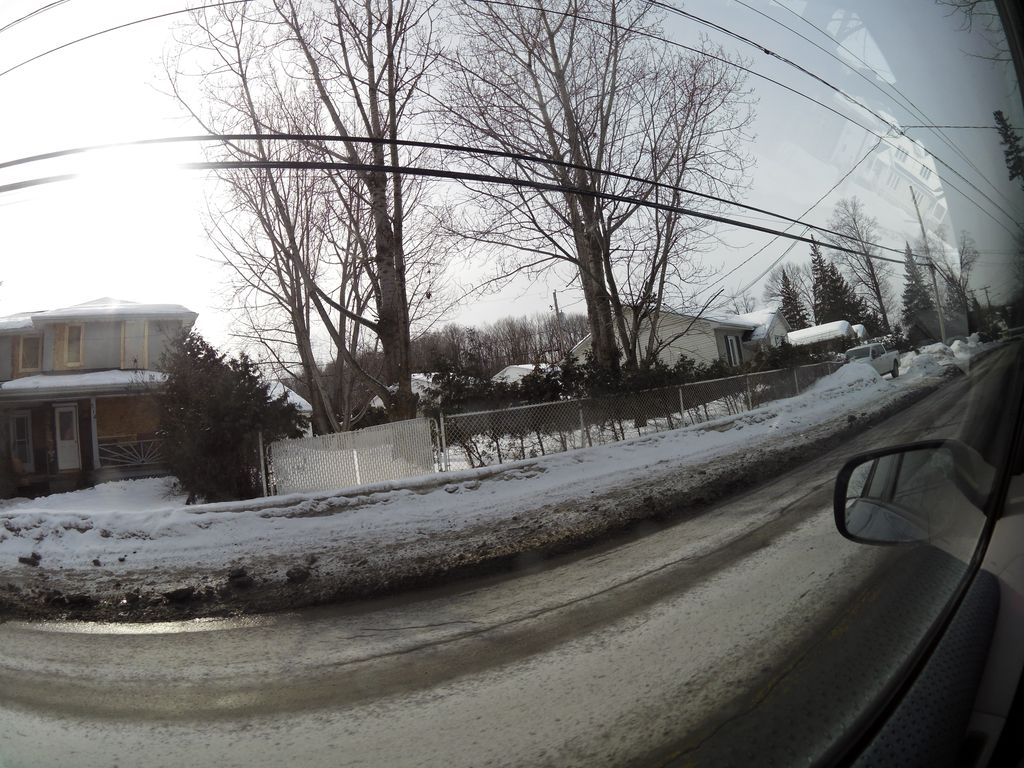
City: ottawa-gatineau